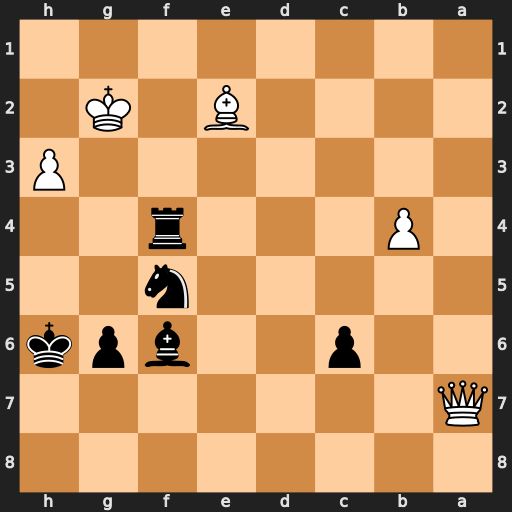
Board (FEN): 8/Q7/2p2bpk/5n2/1P3r2/7P/4B1K1/8
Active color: b
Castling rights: -
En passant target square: -
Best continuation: Bd4 Qc7 Rf2+